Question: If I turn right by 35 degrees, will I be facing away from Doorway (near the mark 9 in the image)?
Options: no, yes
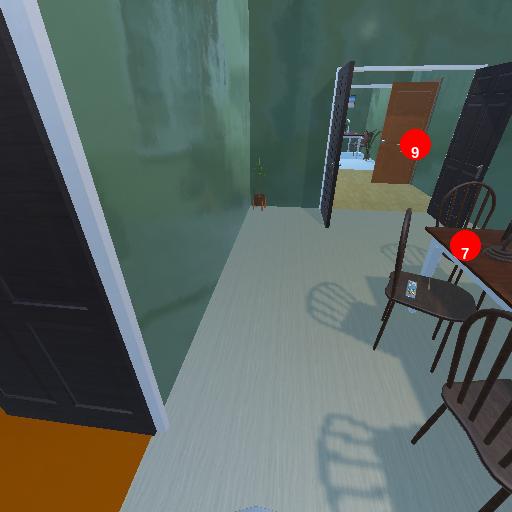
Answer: no